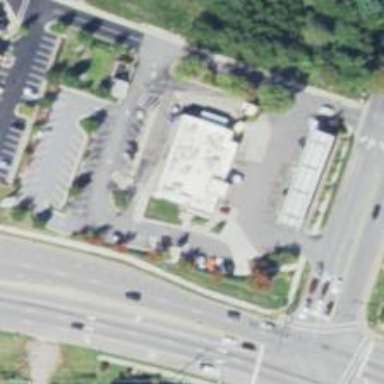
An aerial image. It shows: Convenience shop.